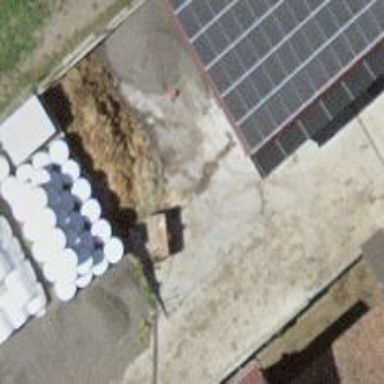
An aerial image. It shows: Solar power generator with photovoltaic panels.